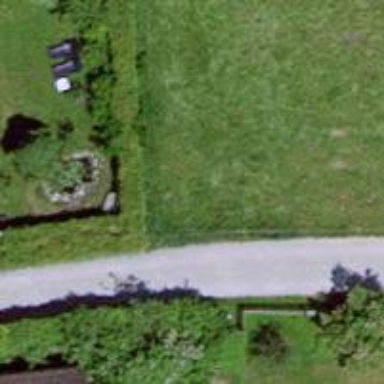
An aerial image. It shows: Hedge acting as barrier.